Interaction volume radius: 5 \u00c5
Interaction volume height: 15 \u00c5
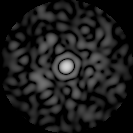
Disorder parameter: 0.836